Question: Here i have an object called myobj and it has only one property which is 'age'. I want to add another property called 'name' using object.defineProperty()'s get and set methods.But i had to use a variable for that.That means the variable holds the value i passed to 'set' method ,not the myobj.name itself.console.dir(myobj) shows both the age and name property of the myobj object and the value is there assigned to myobj.name property.But if a variable is holding the value then how it is assigned to myobj.name property??

'''
var myobj={age:2};
(function(){
var name;
Object.defineProperty(myobj,'name',
{
enumerable:true,
get:function(){
return name;
},
set:function(val){
name=val;
}
});
myobj.name='jack';
})();
for(i in myobj){
console.log(myobj[i]);
}
console.dir(myobj);
'''
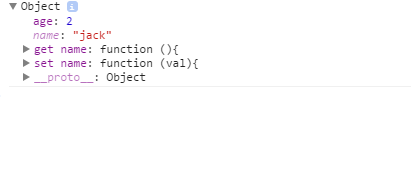
Answer: To answer your question it's implementation specific. All the javascript engines are going to do it different. Like in the case of Chrome there's going to be a C++ code that interacts with your setter, and getter to magically cause these things to work.
Here is a good example of why it works the way it does. With this the DOM element is masked so it makes a shorter way to get, and set it. I have changed the 'name' variable to an input element to demonstrate this.
'''
<!DOCTYPE html>
<html>
<head>
<body>
<input type="text" id="getset">
<script>
var myobj={age:2};
(function(){
var name = document.getElementById('getset');
Object.defineProperty(myobj,'name',
{
enumerable:true,
get:function(){
return name.value;
},
set:function(val){
name.value=val;
}
});
name.addEventListener('click', function(){
myobj.name = 'clicked jack';
console.log(myobj.name);
});
myobj.name='jack';
})();
for(i in myobj){
console.log(myobj[i]);
}
console.dir(myobj);
</script>
</body>
</html>
'''